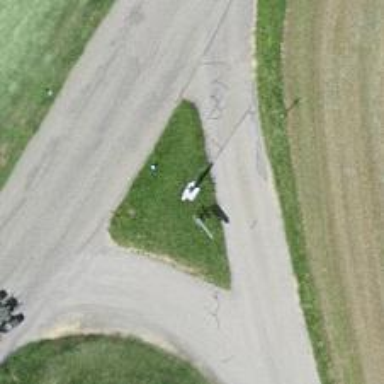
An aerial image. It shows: Historic wayside cross.